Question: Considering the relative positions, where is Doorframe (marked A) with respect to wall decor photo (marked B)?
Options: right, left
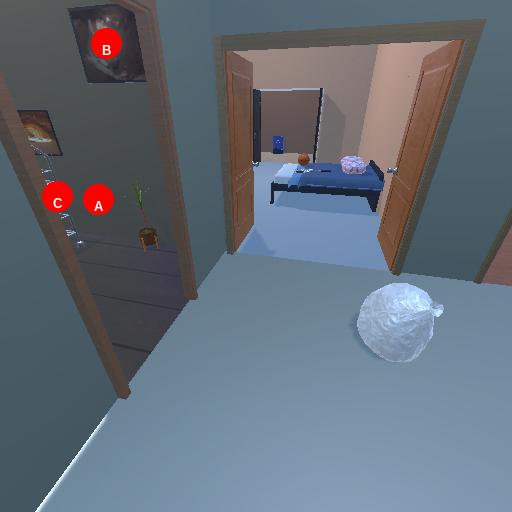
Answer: right